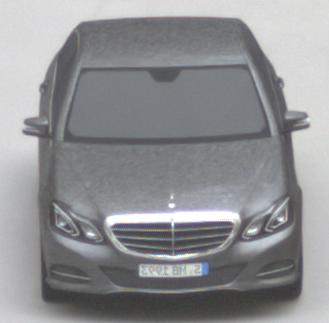
Make: Mercedes-Benz
Model: E 200
Detailed model: E-Class (212) Limousine
Model produced from: 2013/04
Model produced until: 2015/10
Doors: 4
Color: gray
Road condition: dry road
Daytime: morning or afternoon
Contrast: low contrast